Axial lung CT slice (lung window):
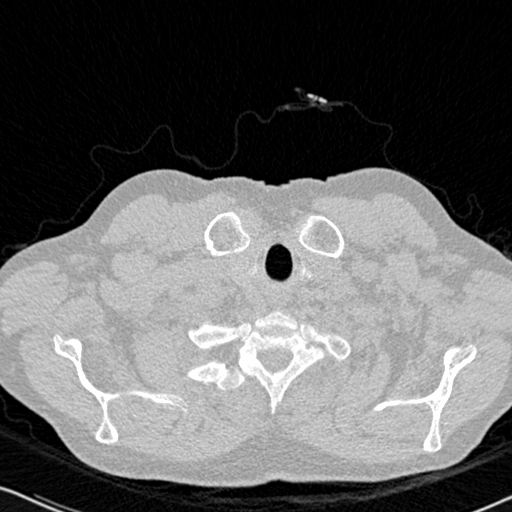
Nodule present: no